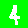
Digit: 4